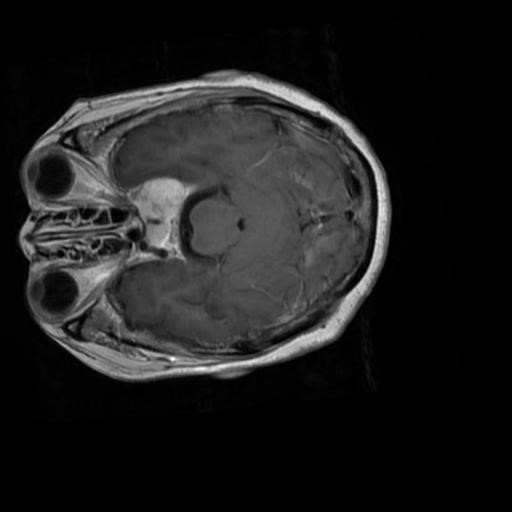
Label: brain_menin